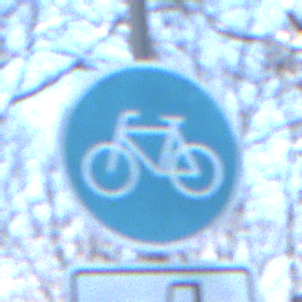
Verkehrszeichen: Radweg
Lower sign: MehrspurigeFahrzeugeFrei8
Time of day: MorningAfternoon
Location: Outdoor (Nature)
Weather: Clear
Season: Winter
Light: Natural